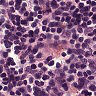
Metastatic tissue present: no